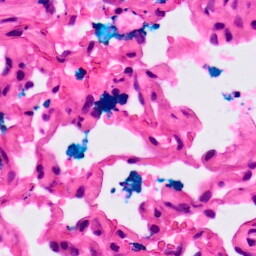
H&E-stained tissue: Lung